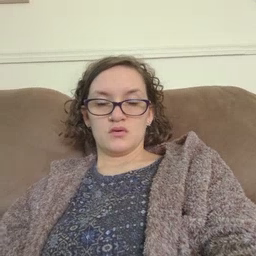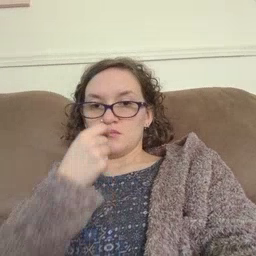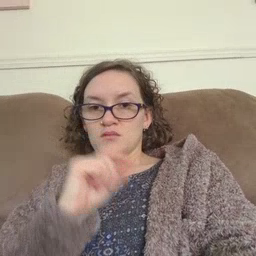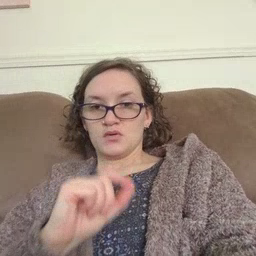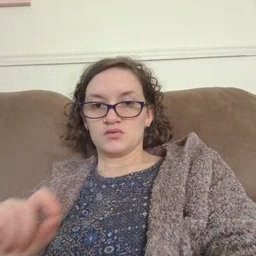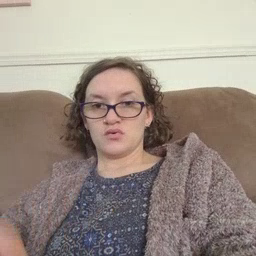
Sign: pencil